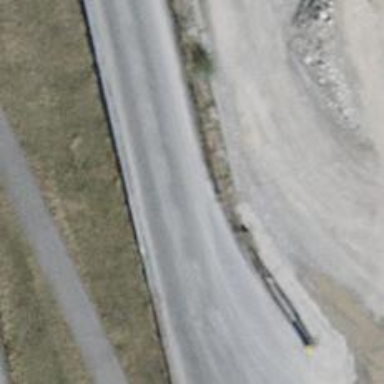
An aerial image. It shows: Unclassified road with asphalt surface and embankment.